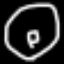
Label: donut